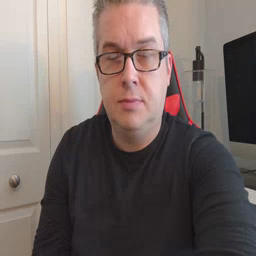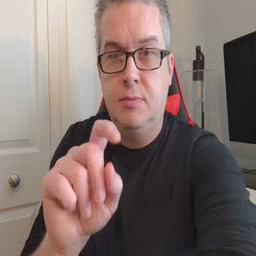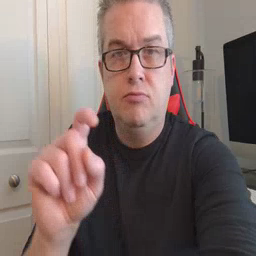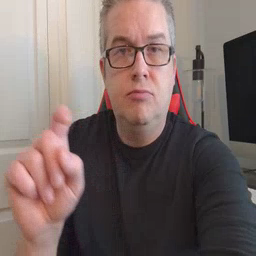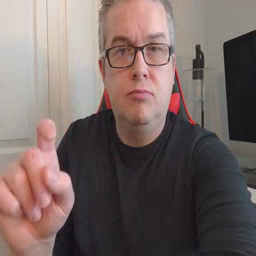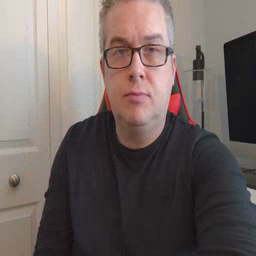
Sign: closet